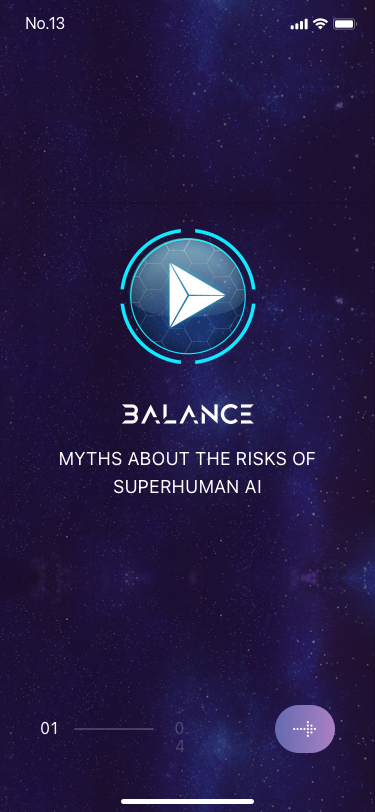
Text in this UI design:
MYTHS ABOUT THE RISKS OF SUPERHUMAN AI
01
04